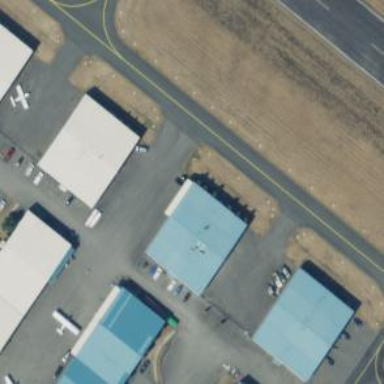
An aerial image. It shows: Hangar building located at airport.